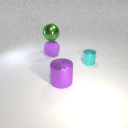
small cyan metal cylinder in front of large purple rubber sphere